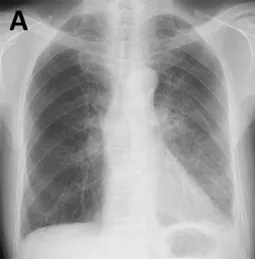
Case 2 (A-C) Chest X-ray and computed tomography (CT) before nivolumab administration. Primary lung cancer lesion (circle) and a small amount of pericardial effusion are detected.
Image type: radiology (x_ray)